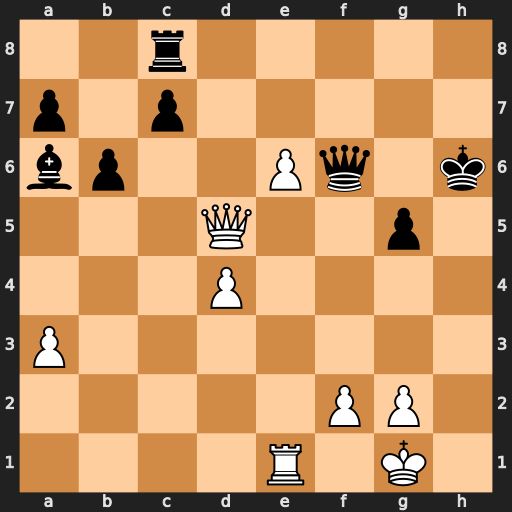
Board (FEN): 2r5/p1p5/bp2Pq1k/3Q2p1/3P4/P7/5PP1/4R1K1
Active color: w
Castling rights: -
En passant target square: -
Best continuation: e7 Re8 Re6 Kg7 Rxf6